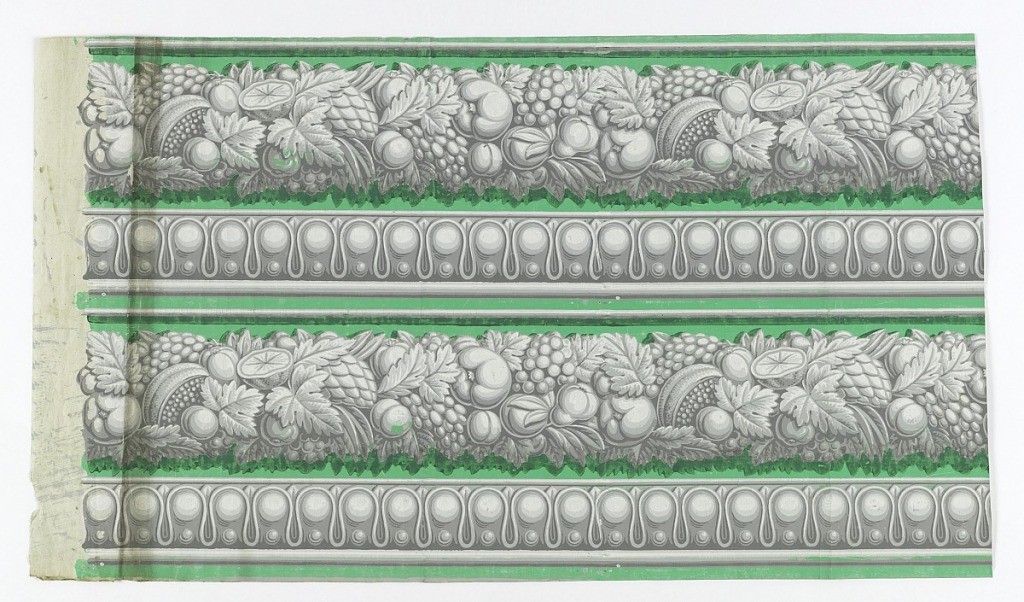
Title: Border
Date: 1810–35
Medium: Block-printed on handmade paper
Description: Wide band of fruit with narrower band of architectural molding beneath. Printed in grisaille green ground. Printed two borders across width.

H# 668